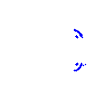
Particle: kaon